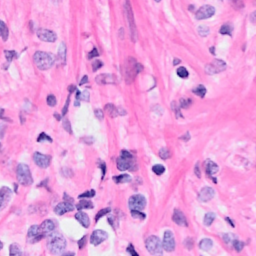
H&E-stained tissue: Breast